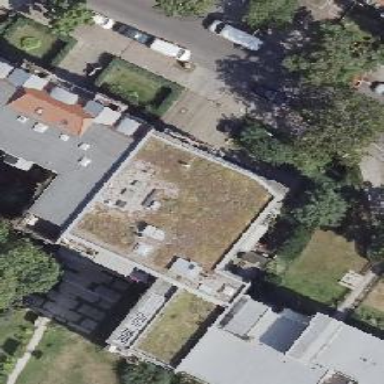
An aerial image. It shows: Kindergarten.